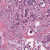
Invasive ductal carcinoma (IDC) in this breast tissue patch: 1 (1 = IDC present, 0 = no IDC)